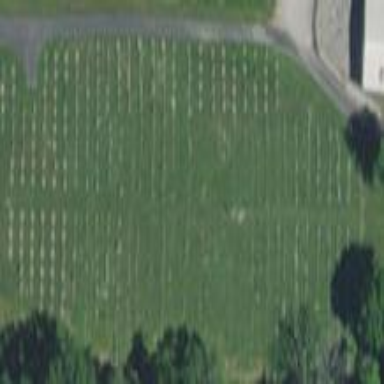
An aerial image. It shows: Cemetery.